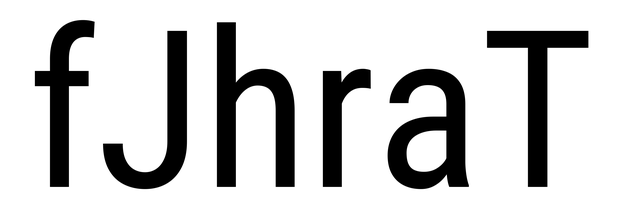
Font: Roboto_Condensed_Regular